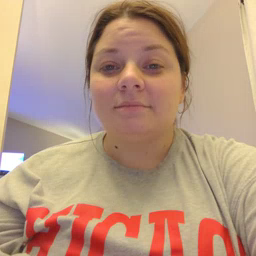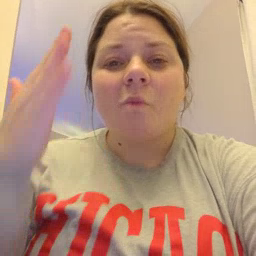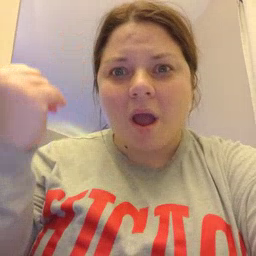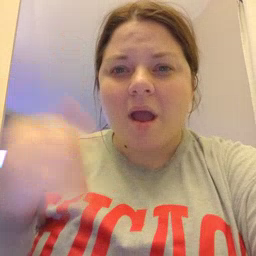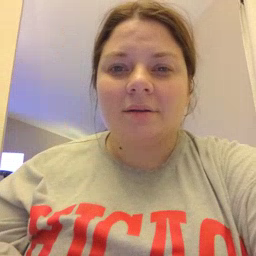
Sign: why